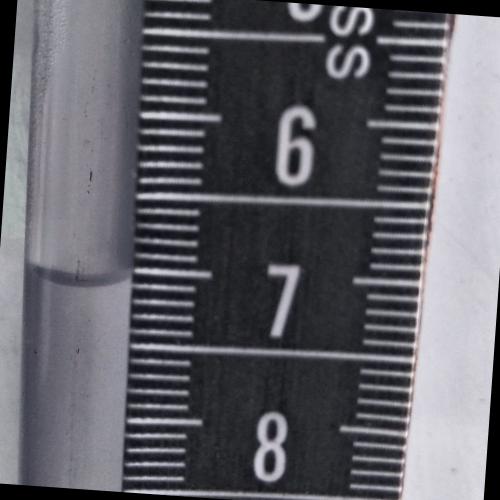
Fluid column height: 7.1 cm